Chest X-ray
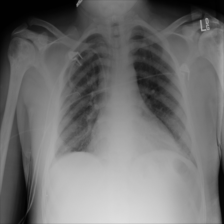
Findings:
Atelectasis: negative
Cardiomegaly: negative
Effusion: negative
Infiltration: negative
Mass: negative
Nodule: negative
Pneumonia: negative
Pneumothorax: negative
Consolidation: negative
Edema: negative
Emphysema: negative
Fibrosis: negative
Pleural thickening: negative
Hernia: negative